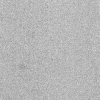
Atmospheric dust classification: dusty